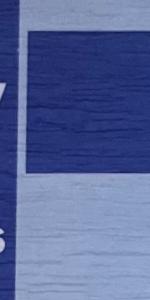
Label: Empty